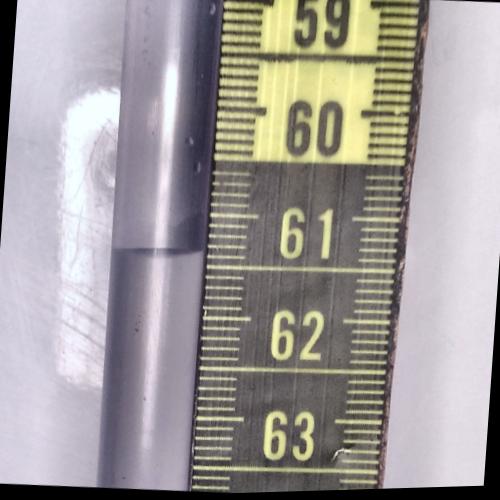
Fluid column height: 61.4 cm